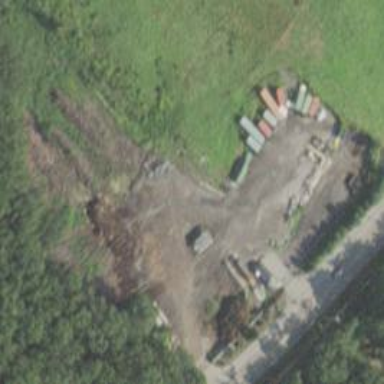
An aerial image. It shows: Waste transfer station.